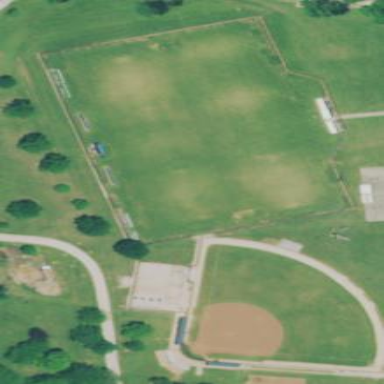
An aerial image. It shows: Soccer pitch for leisureland activities.